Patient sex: M
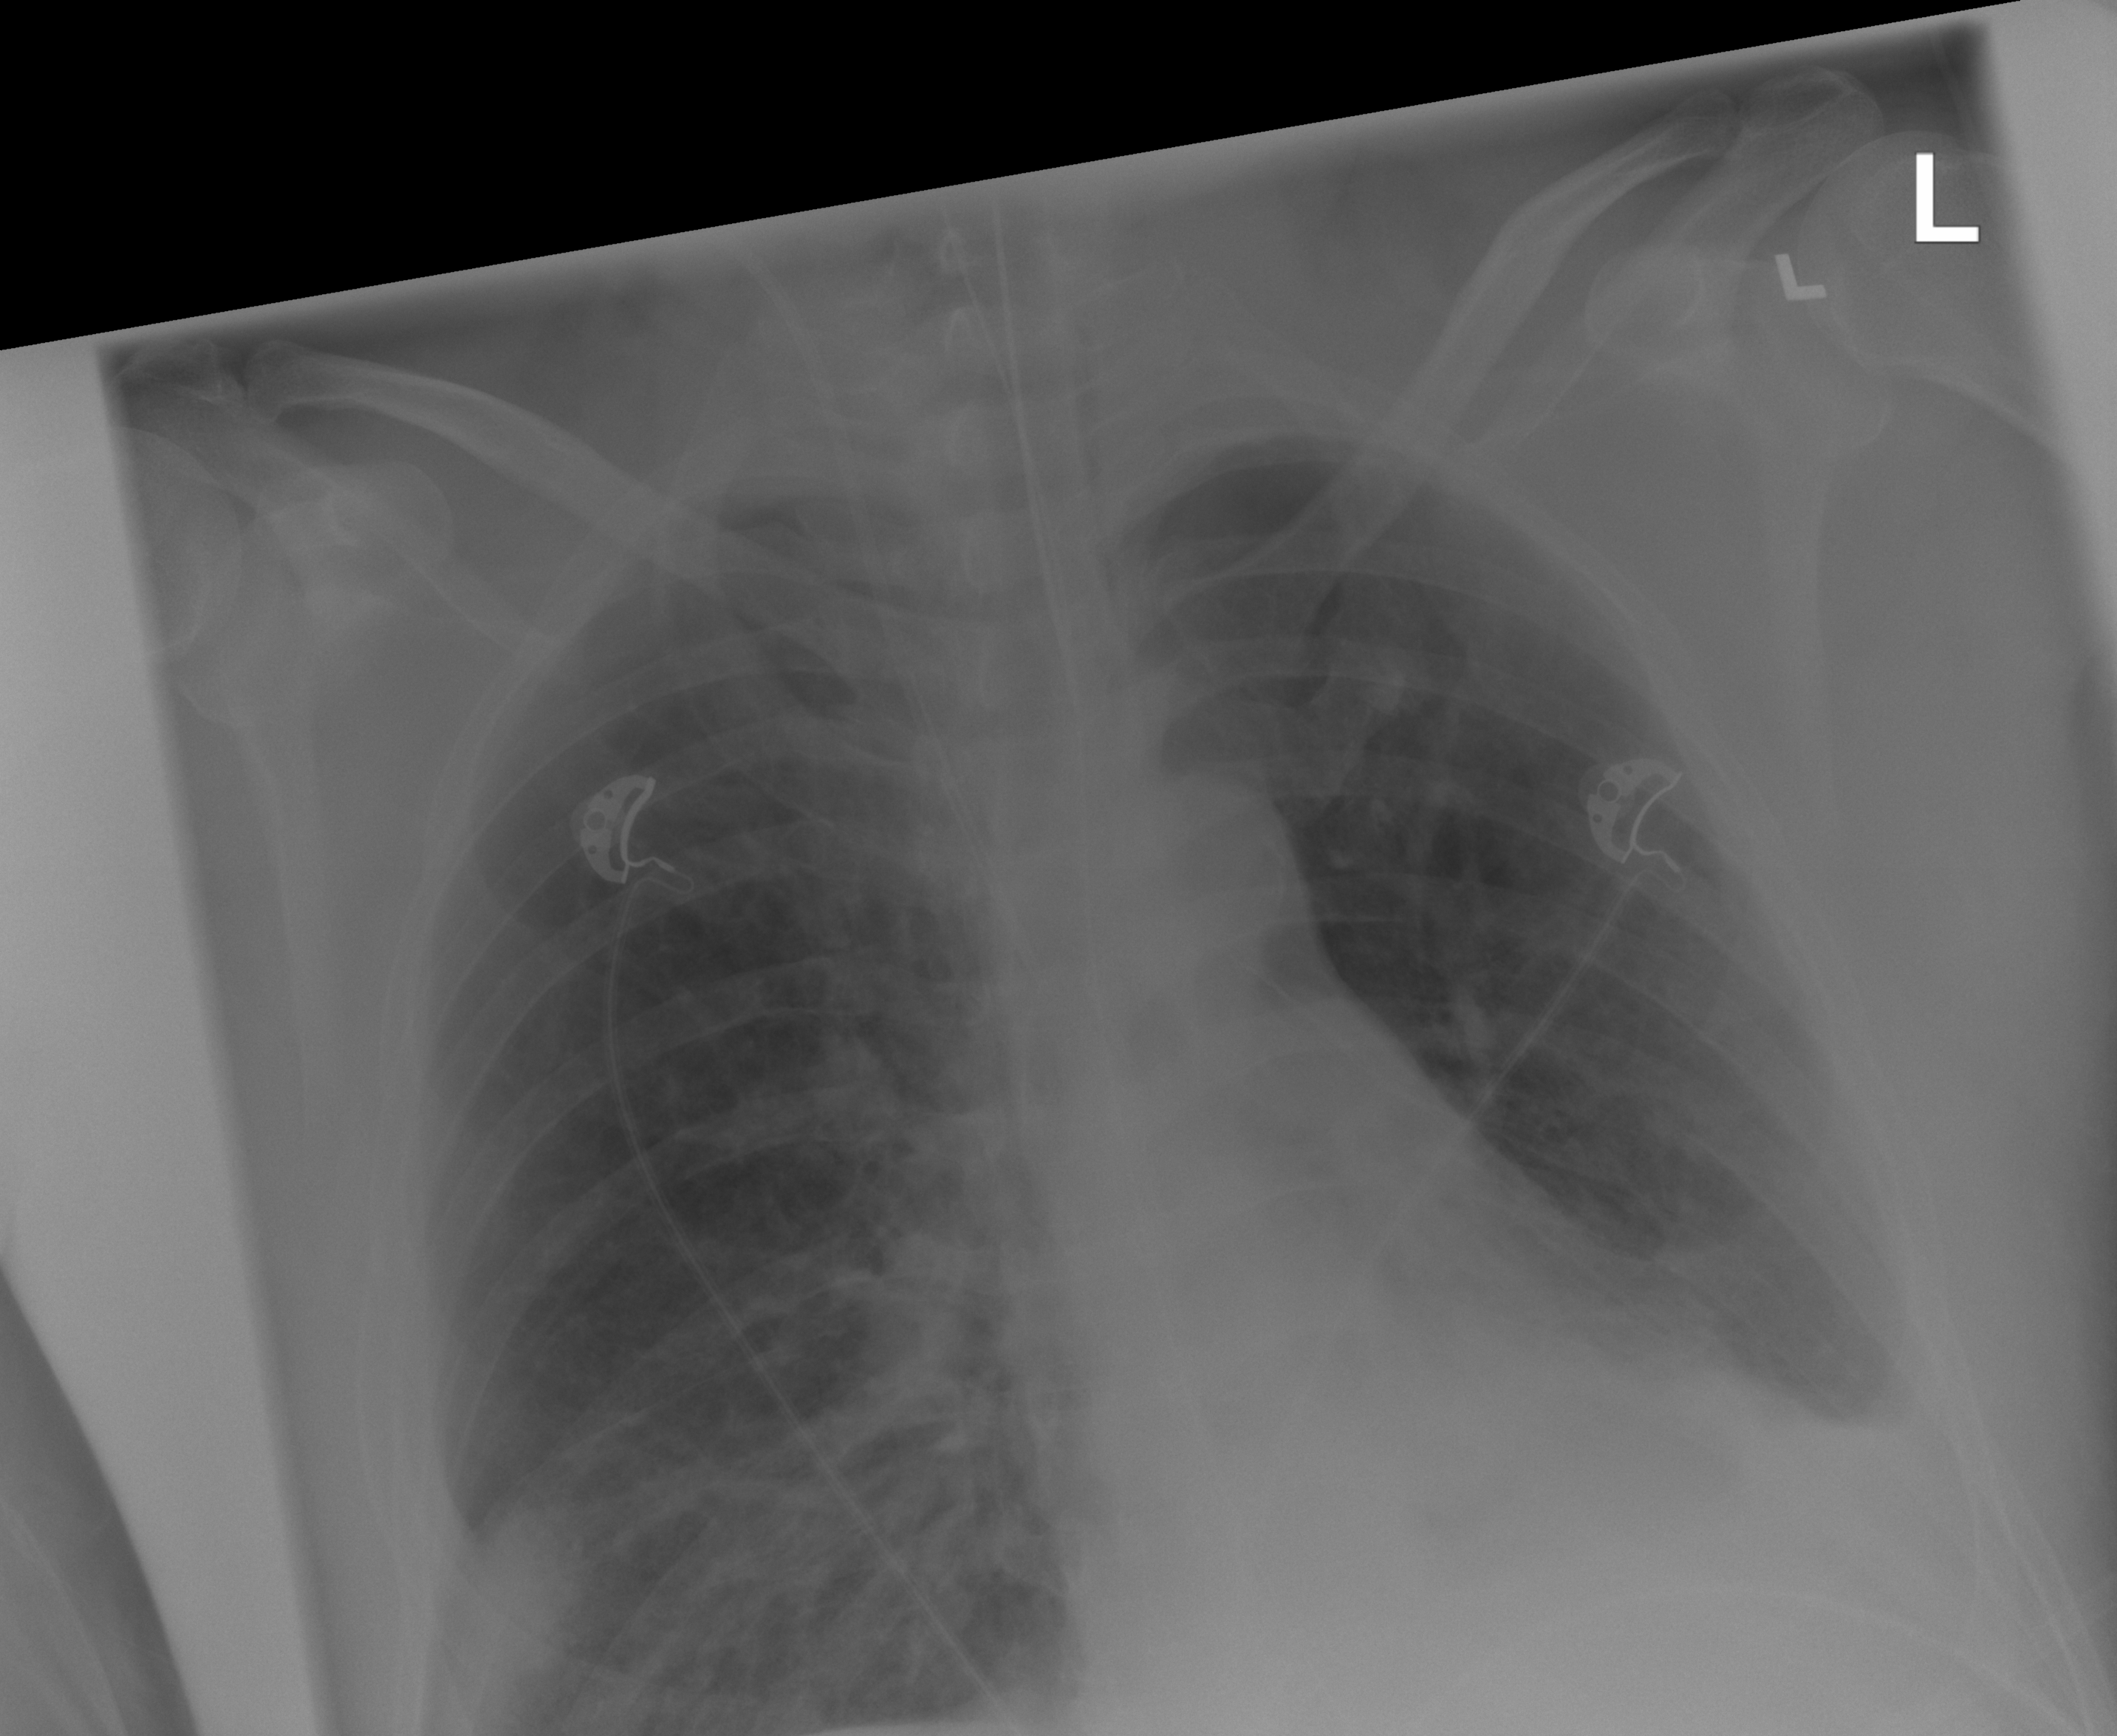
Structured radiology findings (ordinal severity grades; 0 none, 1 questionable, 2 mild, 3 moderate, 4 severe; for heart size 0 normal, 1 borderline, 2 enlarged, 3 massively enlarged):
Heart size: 0
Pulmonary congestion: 0
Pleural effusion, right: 0
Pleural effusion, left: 2
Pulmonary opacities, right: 2
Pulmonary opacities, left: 0
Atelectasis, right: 0
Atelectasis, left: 2